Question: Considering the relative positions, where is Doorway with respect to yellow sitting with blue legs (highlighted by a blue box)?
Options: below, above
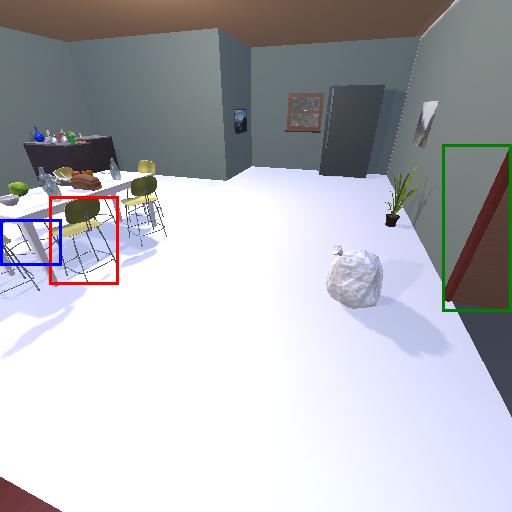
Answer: below